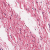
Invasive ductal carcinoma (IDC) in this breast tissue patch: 0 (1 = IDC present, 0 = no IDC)